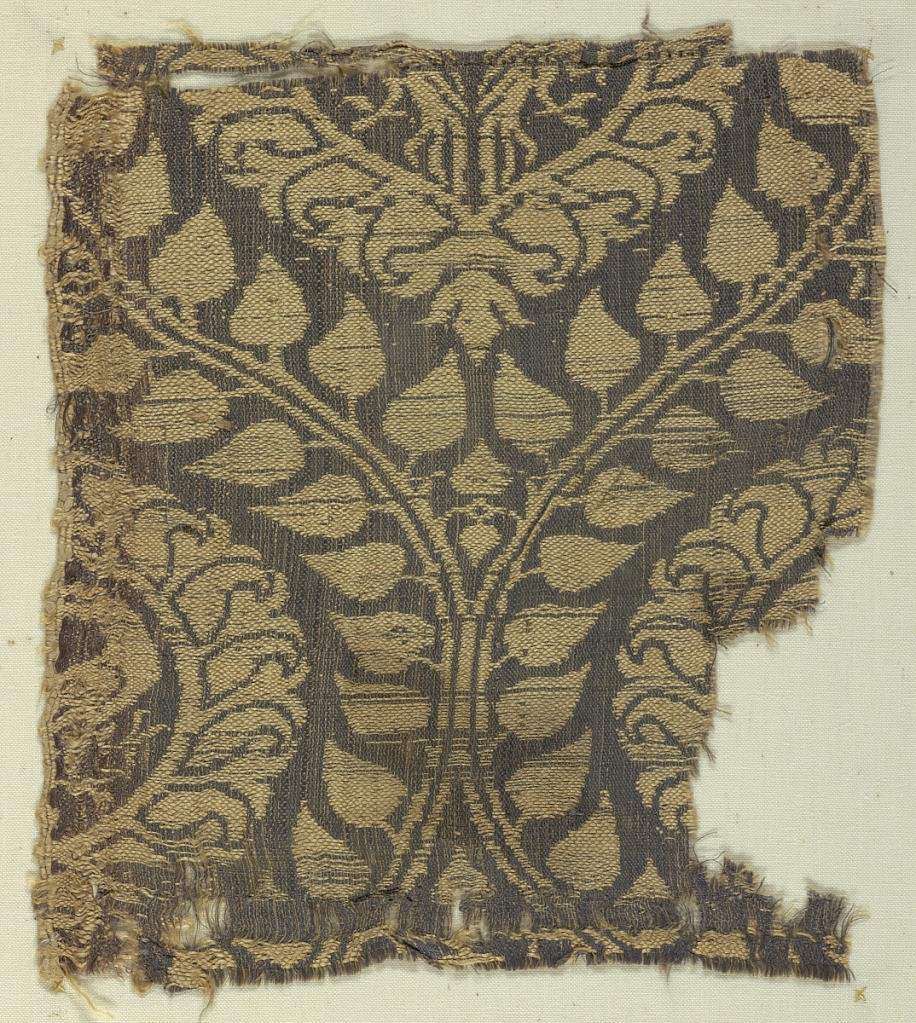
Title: Fragment
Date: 14th–16th century
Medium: silk Technique: two integrated fabric structures; plain weave plus plain weave.
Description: Ogival forms containing addorsed birds withinb a leafy vine. In tan on blue.